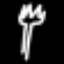
Label: fork